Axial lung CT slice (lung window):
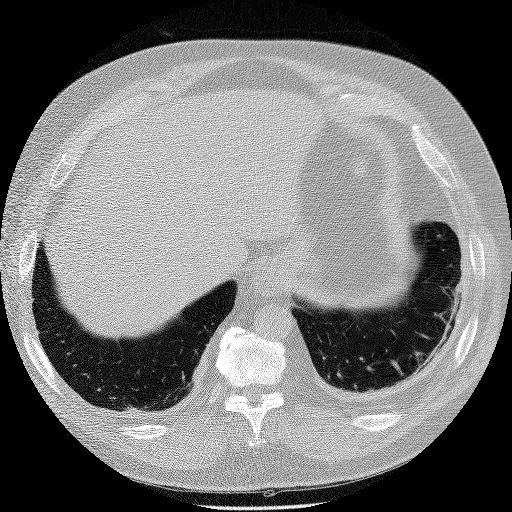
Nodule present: no